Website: apple
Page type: account-selection
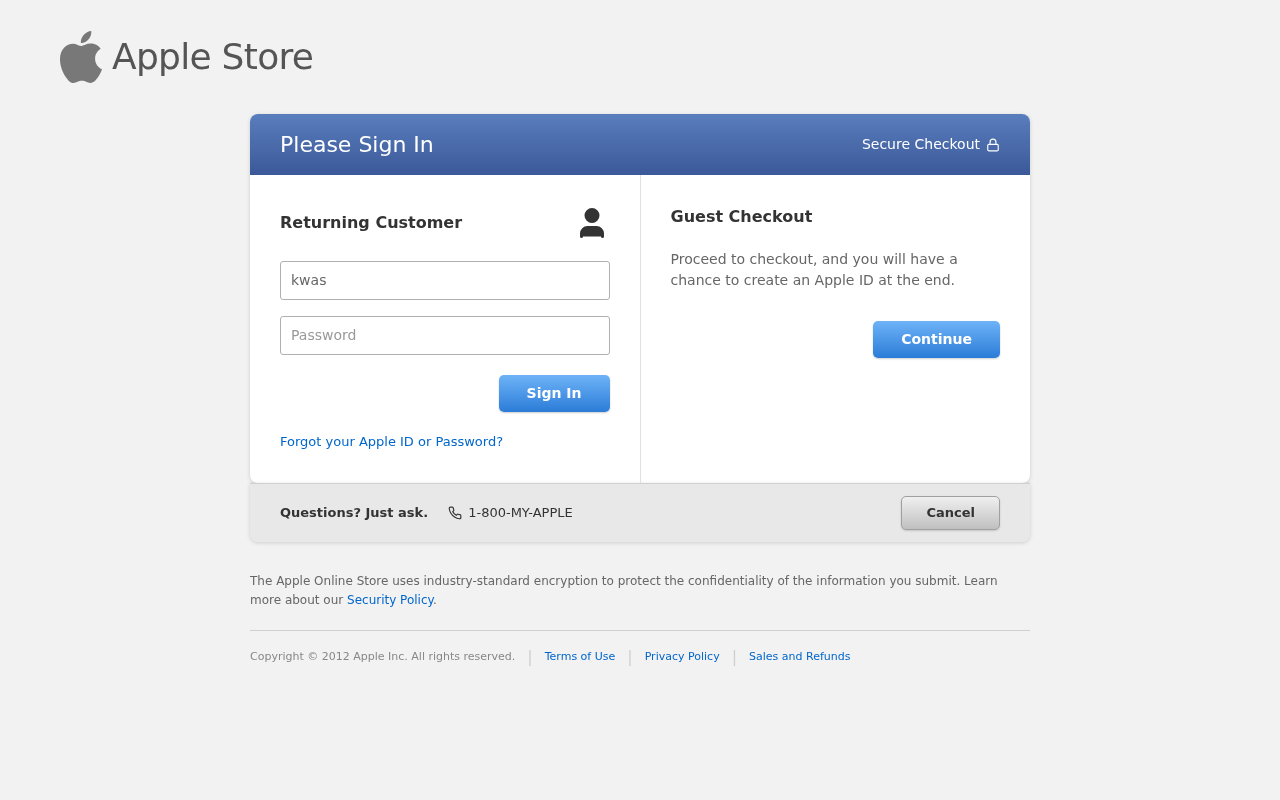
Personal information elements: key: PII_LOGIN_USERNAME
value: kwashington170